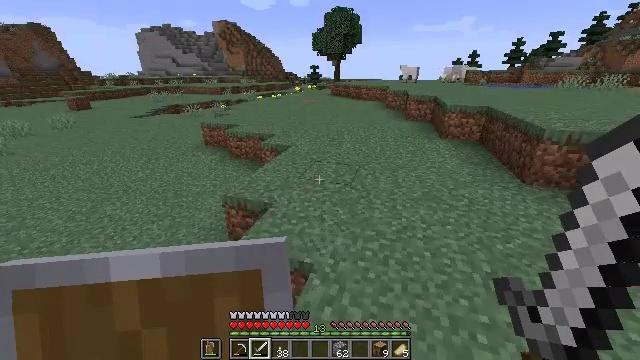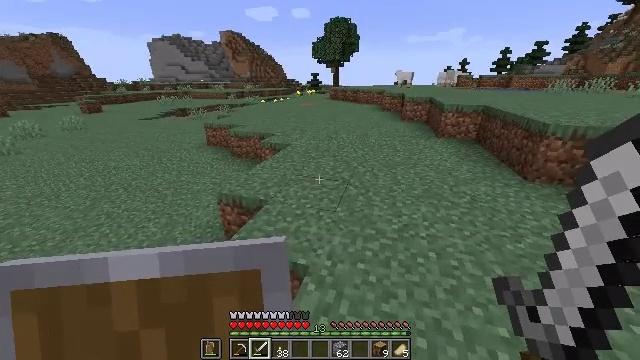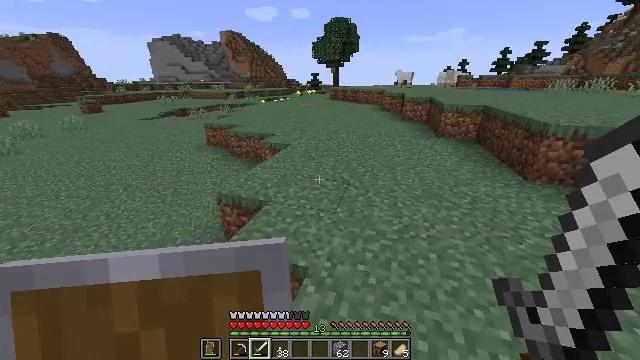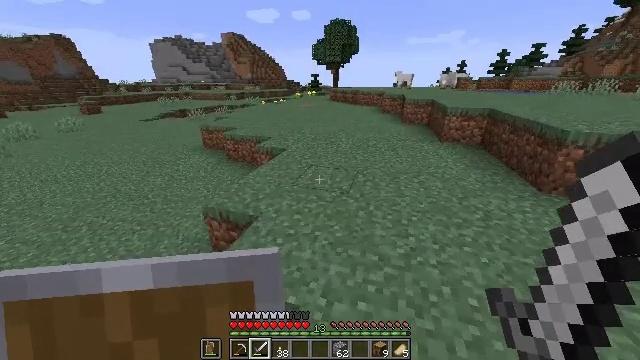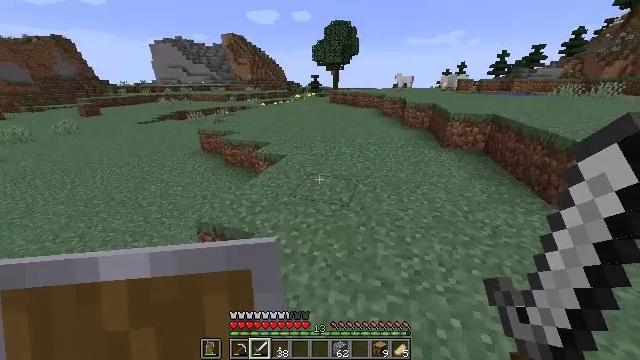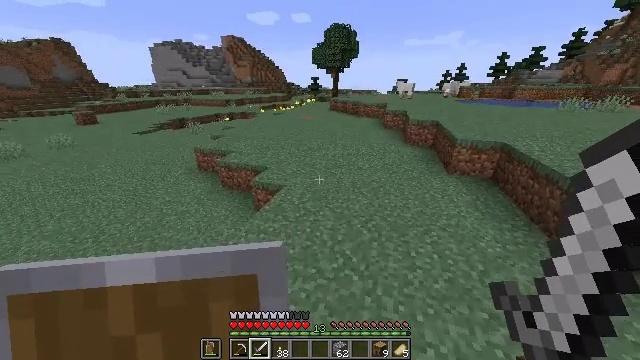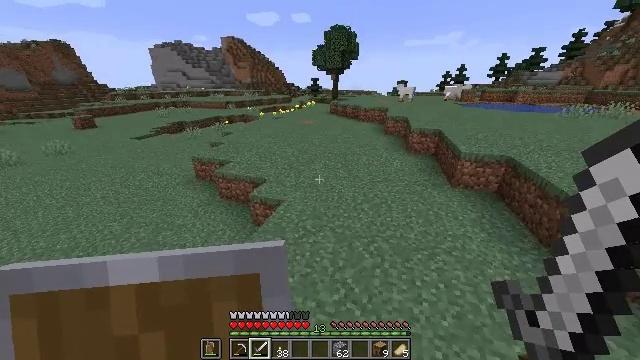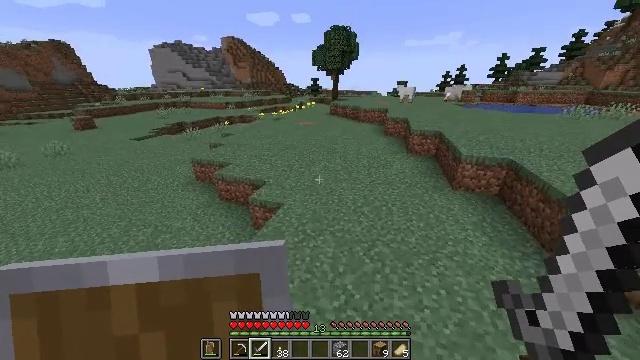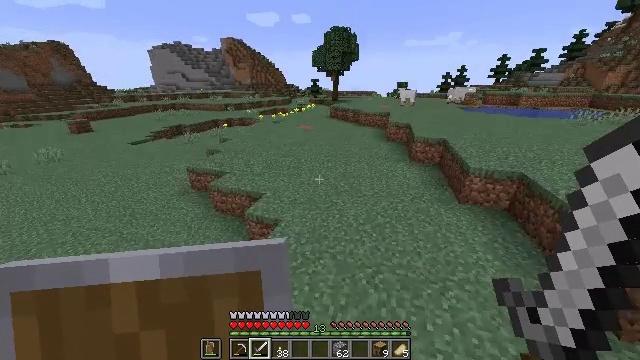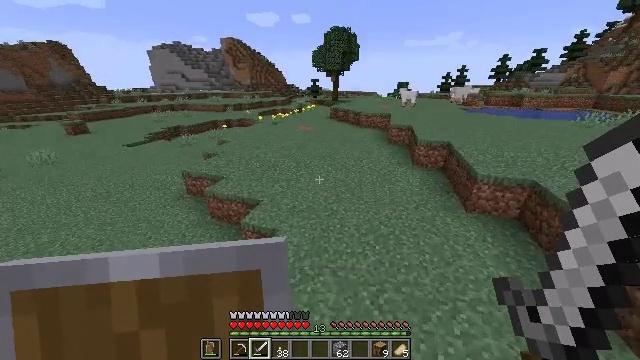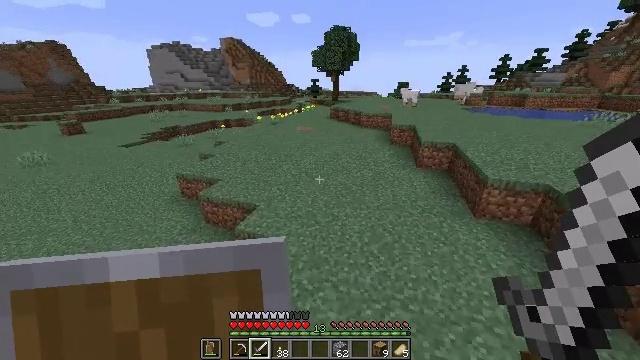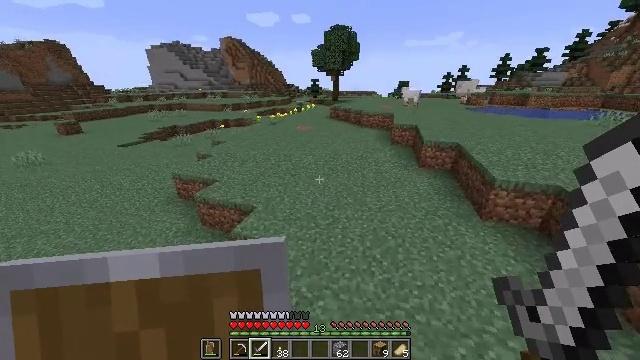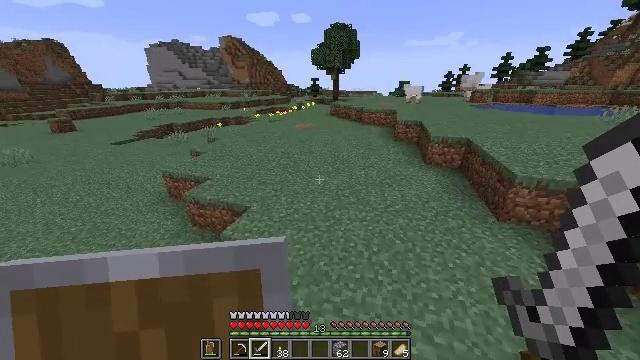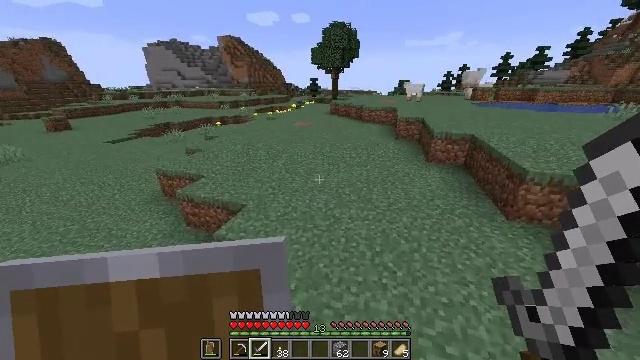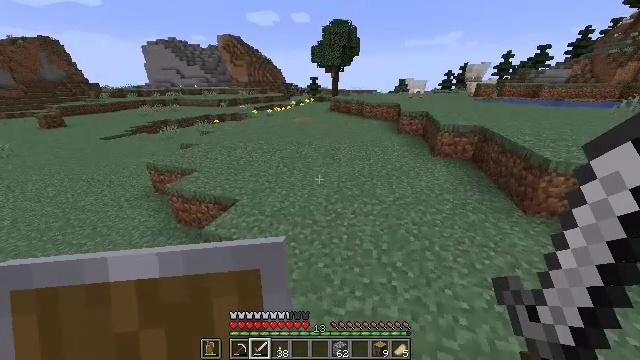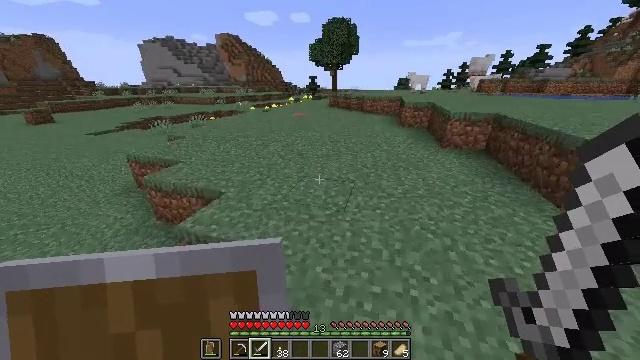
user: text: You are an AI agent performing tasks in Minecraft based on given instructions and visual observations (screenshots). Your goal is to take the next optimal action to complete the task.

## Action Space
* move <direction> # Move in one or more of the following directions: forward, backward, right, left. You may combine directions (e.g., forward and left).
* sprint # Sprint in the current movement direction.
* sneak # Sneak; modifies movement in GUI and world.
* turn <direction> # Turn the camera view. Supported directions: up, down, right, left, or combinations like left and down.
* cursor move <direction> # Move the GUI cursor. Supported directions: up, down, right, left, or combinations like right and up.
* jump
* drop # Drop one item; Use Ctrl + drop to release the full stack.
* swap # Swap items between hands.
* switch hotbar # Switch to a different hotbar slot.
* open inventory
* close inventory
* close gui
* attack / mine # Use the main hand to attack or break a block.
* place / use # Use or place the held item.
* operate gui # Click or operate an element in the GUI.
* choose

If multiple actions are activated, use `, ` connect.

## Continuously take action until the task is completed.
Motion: motion action
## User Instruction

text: Combat the sheep.
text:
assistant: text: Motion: move forward, sprint, jump
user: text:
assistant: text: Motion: move forward, sprint, jump
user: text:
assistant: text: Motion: move forward, sprint, jump
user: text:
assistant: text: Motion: move forward, sprint, jump
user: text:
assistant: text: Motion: move forward, sprint, jump
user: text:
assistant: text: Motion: move forward, sprint, jump
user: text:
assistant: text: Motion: move forward, sprint, jump
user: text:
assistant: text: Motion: move forward, sprint, jump
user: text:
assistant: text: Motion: move forward, sprint, jump
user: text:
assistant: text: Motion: move forward, sprint, jump
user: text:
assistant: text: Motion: move forward, sprint, jump
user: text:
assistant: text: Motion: move forward, sprint, jump
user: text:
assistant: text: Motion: move forward, sprint, jump
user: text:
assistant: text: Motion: move forward, sprint, jump
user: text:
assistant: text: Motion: move forward, sprint, jump
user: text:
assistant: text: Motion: move forward, sprint, jump
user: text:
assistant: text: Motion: move forward, sprint, jump
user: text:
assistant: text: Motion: move forward, sprint, jump
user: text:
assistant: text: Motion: move forward, sprint, jump
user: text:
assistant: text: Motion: move forward, sprint, jump
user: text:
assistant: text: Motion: move forward, sprint, jump
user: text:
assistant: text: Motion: move forward, sprint, jump
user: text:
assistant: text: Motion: move forward and move right, sprint, jump
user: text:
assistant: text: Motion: move forward and move right, sprint, jump
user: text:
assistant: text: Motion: move forward and move right, sprint, turn left, jump
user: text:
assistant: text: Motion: move forward and move right, sprint, jump
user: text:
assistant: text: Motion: move forward and move right, sprint, jump
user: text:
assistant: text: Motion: move forward and move right, sprint, turn right, jump
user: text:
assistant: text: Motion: move forward and move right, sprint, turn right, jump
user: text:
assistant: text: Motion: move forward and move right, sprint, turn right, jump